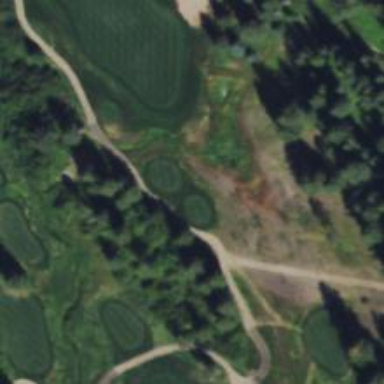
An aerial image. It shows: Path designated for golf carts.